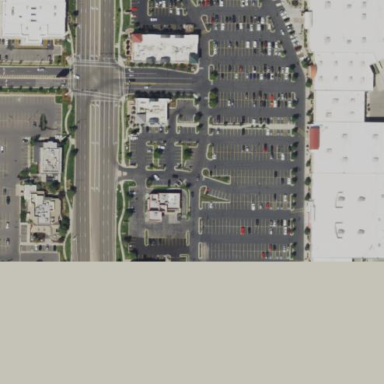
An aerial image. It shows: Retail area.